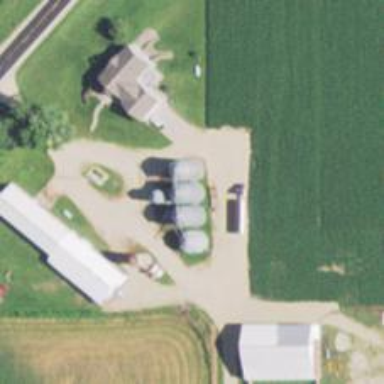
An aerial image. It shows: Silo.